一年级 · 算术
小乌龟找妈妈

$32+5$

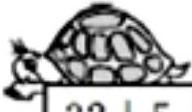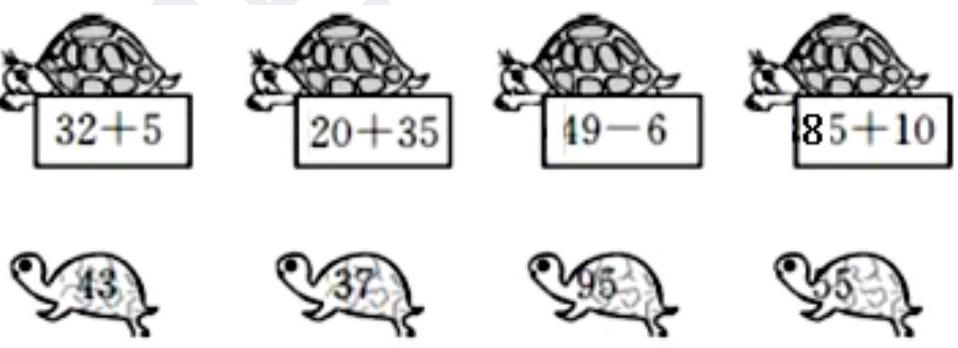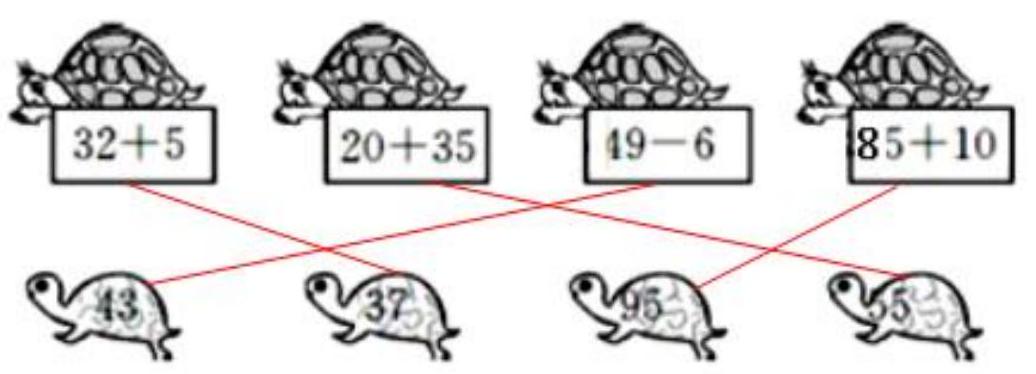
答案:
解析: